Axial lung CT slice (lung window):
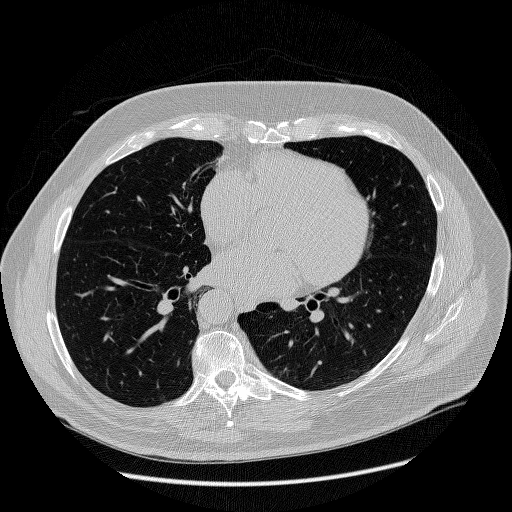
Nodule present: no